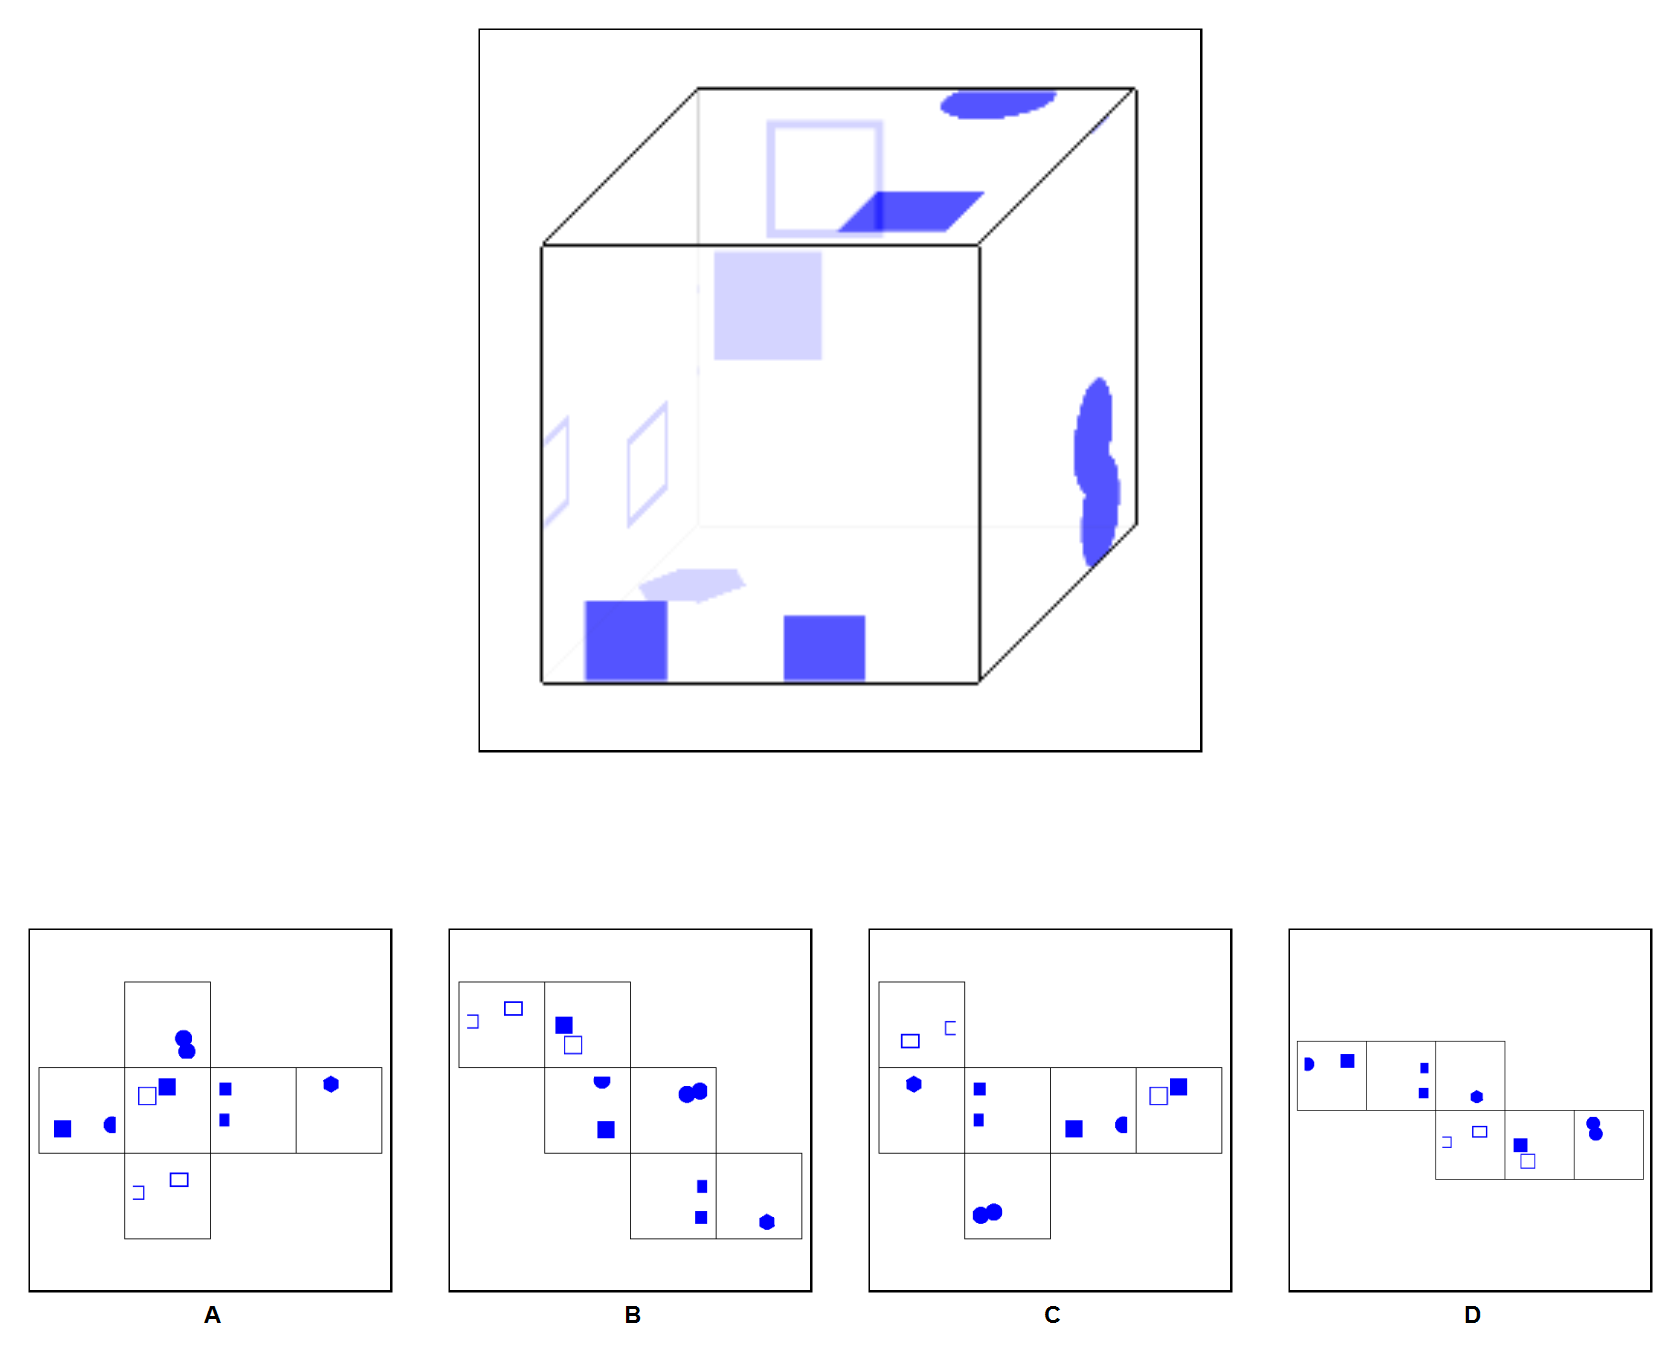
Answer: A